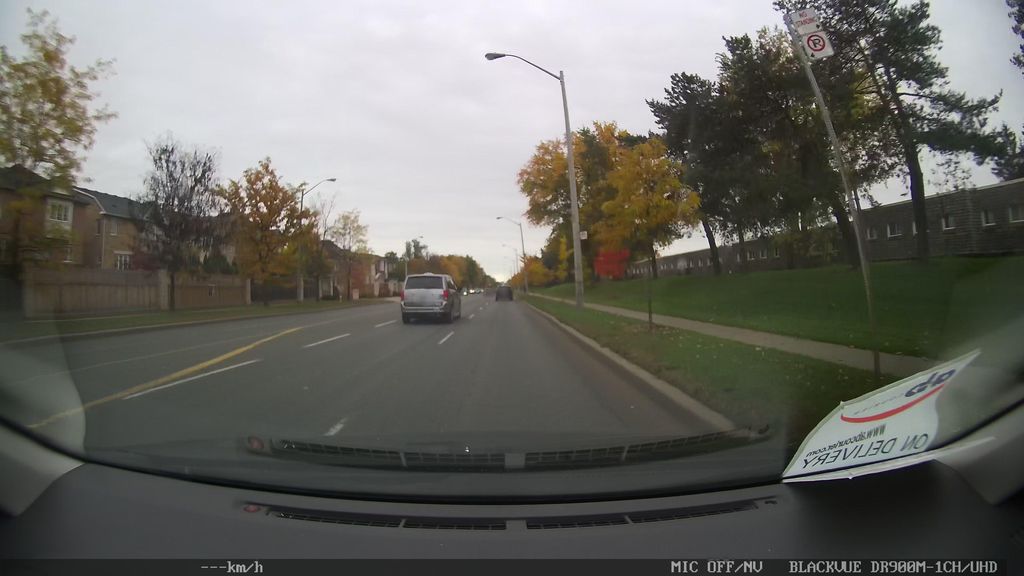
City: toronto